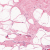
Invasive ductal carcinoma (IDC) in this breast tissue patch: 0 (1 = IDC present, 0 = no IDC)